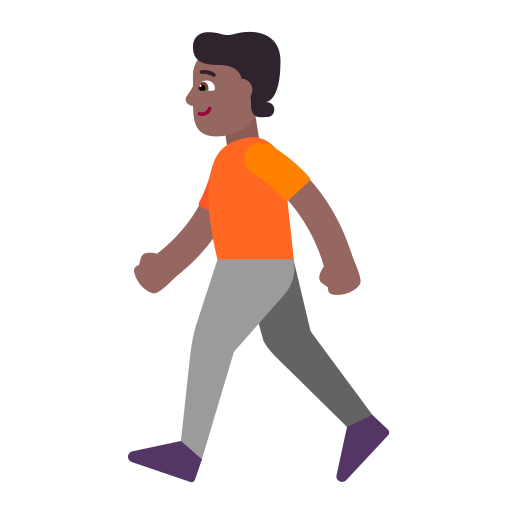
person walking flat  dark